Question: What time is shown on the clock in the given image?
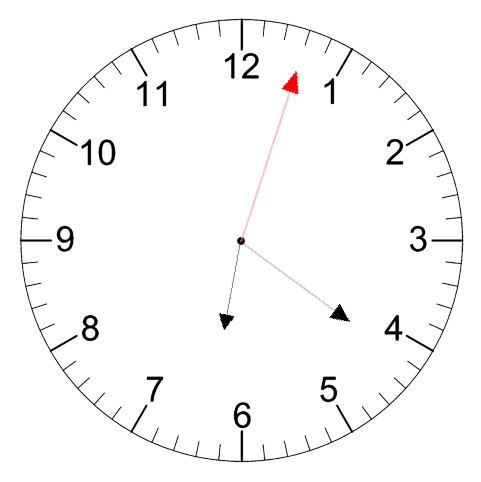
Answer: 06:21:03